Question: I am running a webserver (eg: tomcat7) in vmplayer guest, with NAT and I am able to view the webserver from guest using it's hostname:port but host browser is unable to connect to this webserver. Any idea? Is there any specific network configuration that needs to be done for host to connect to guest?
Note: I used ifconfig and got ip address from eth8, but ping request times out all the time.
VMWARE player network settings screenshot

I also had to add entries in both machines hosts file for DNS
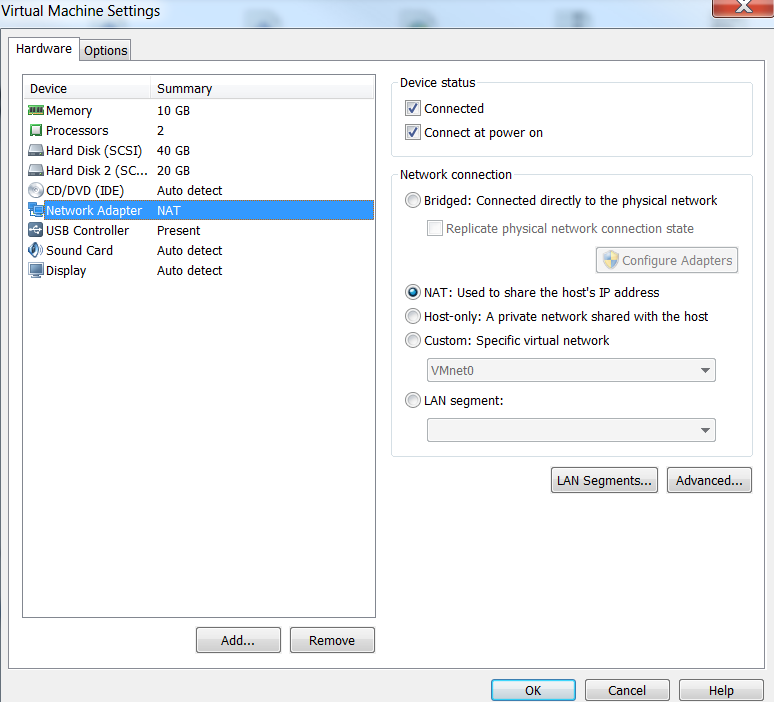
Answer: Change the network settings to use Bridged. That will connect to your router and get an IP off DHCP which your Host will be able to see. NAT is using your host address.